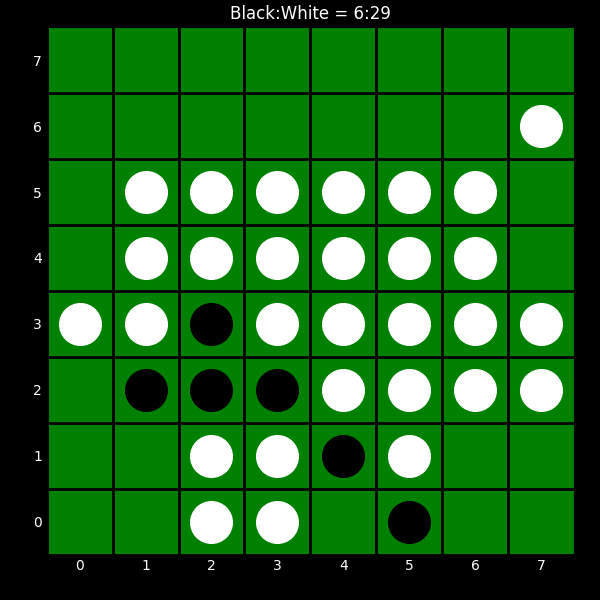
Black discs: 6
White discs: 29